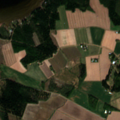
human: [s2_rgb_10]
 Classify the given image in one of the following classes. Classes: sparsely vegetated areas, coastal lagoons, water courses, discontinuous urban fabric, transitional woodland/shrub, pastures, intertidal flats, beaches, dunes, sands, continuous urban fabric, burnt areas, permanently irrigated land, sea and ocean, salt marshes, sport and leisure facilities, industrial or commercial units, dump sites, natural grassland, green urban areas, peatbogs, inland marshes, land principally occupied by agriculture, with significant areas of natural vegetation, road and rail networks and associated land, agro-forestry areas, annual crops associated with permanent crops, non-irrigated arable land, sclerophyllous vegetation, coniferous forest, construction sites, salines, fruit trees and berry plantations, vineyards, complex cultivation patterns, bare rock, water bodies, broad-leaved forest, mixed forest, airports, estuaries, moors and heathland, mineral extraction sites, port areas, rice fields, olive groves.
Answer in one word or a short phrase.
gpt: non-irrigated arable land, land principally occupied by agriculture, with significant areas of natural vegetation, coniferous forest, mixed forest, sea and ocean